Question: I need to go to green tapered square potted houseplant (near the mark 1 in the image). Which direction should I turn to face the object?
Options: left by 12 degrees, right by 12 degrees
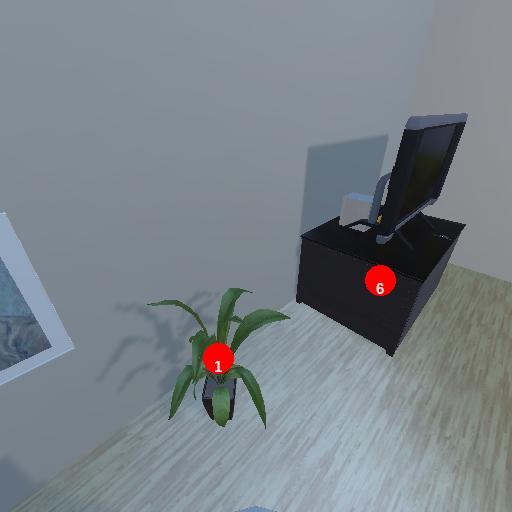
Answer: left by 12 degrees